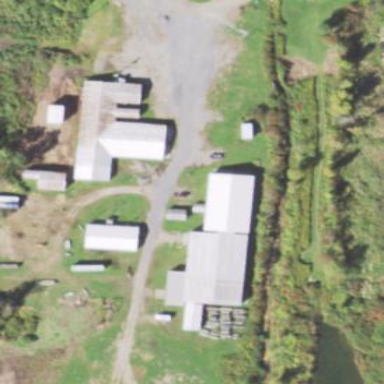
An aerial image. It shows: Building used as sawmill.